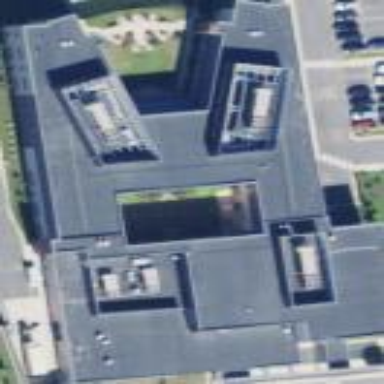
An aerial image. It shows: Hospital building.